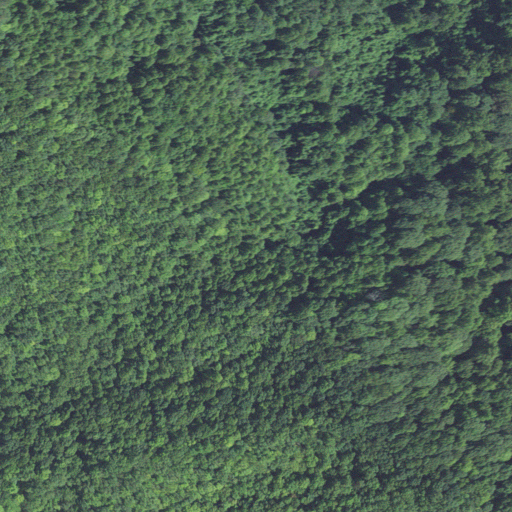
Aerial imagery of gap in North Carolina named Cable Gap containing deciduous forest and mixed forest